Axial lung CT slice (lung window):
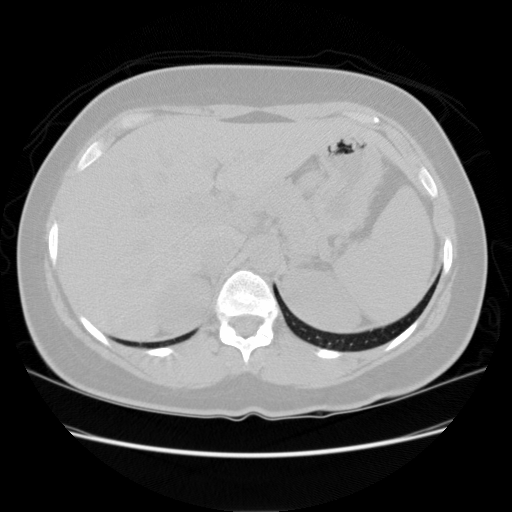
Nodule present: no